Question: I'm trying to build a <URL> script.
I've setup my code based on what I can tell is the correct way but my graph is only outputting the age and excluding the height. Here's a screenshot showing just one column per person instead of 2.

Here is my code. Can you see anything wrong with it?
'''
require_once('SVGGraph/SVGGraph.php');
$settings['structured_data'] = true;
$settings['structure'] = array(
'key' => 'Name',
'value' => array('Age', 'Height')
);
$graph = new SVGGraph(600, 400, $settings);
$values = array(
array('Name' => 'Bob', 'Age' => 40, 'Height' => 180),
array('Name' => 'Sam', 'Age' => 32, 'Height' => 165),
);
$graph->Values($values);
$graph->Render('BarGraph');
'''
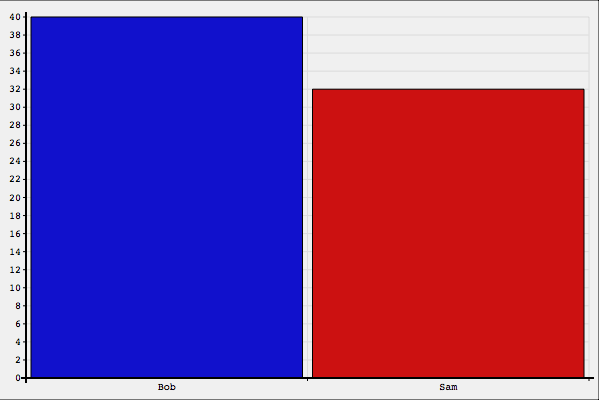
Answer: Turns out I was using the wrong graph type. Changing the last line to the following solved my issue
'''
$graph->Render('GroupedBarGraph');
'''